Field crop: maize
Growth stage: 1
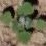
Species: chenopodium